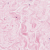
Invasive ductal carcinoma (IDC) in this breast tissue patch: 0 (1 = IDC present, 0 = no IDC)